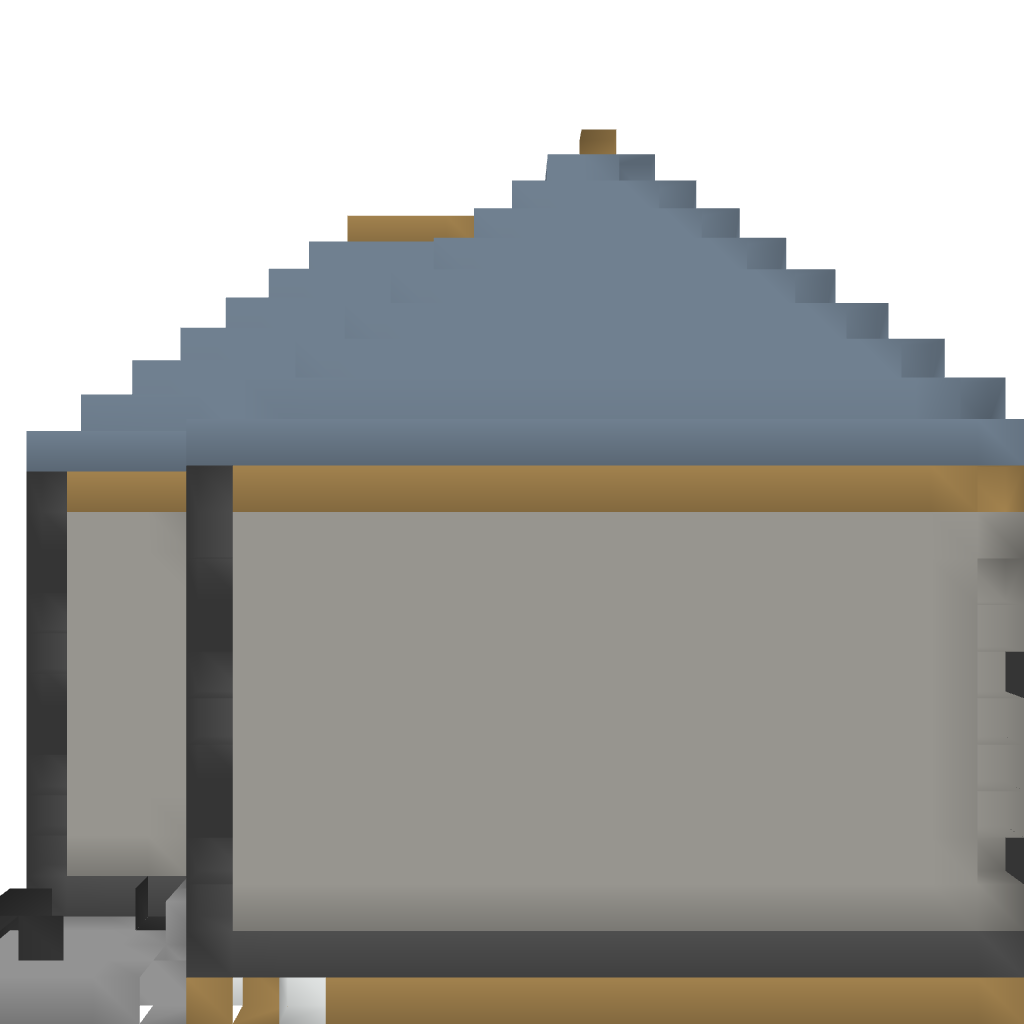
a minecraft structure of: Medium sized house